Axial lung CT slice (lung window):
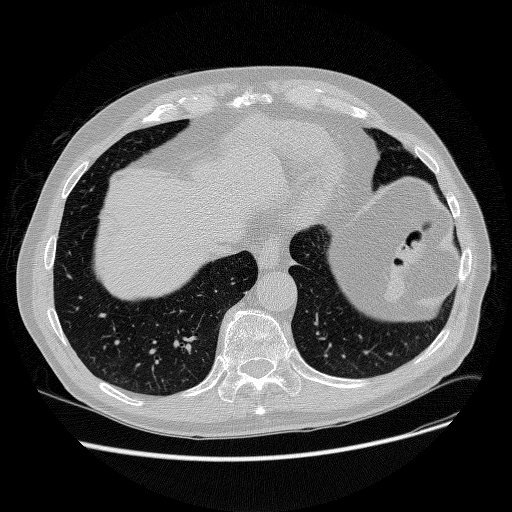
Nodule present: no